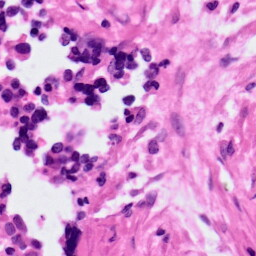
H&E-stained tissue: Ovarian